Question: I have a common pattern or repeated code that I'd like to DRY up in my ActiveAdmin views. I'm using <URL>. Here's the code I'd like to DRY up:
'''
clients.in_groups_of(3).each do |clients_group|
columns do
clients_group.compact.each do |client|
column do
panel client.name do
# ...
end
end
end
end
end
'''
After reading through the documentation in the arbre gem, I started to try to create my own, custom arbre component. But I was quickly forced to realize that I have no idea how to satisfy arbre. I couldn't figure out how to pass my local variables into the block. For example:
'''
# config/initializers/active_admin.rb
module ActiveAdmin
module Views
class ClientsBreakdown < ActiveAdmin::Component
builder_method :clients_breakdown
def build(clients, attributes = {})
group_size = attributes.delete(:in_groups_of) { 3 }
clients.in_groups_of(group_size).each do |clients_group|
columns do
clients_group.compact.each do |client|
column do
panel client.name do
super(attributes) # Doesn't seem to matter where this 'super' call
# is, but I do want to be able to pass 'client'
# into the 'clients_breakdown' block here
# yield(client) # -- I've also tried adding this.
end
end
end
end
end
end
end
end
end
'''
Then, calling this in my ActiveAdmin User view might look like:
'''
clients_breakdown(Client.all, in_groups_of: 2) do |client|
ul do
li client.name
end
end
'''
Running the above code results in this error:
The exception has changed to this after moving my custom component code into the 'ActiveAdmin::Views' module.

My key issue seems to be that I can't just call 'yield(client)' where I currently have 'super(attributes)'. But that's an arbre thing so I don't know what to do there to pass the client into the calling block. Is this the right track or is there another way to DRY this up?
## UPDATE 1
I've realized that the call to 'super' can happen anywhere in the 'build' method and really has nothing to do with what is output. So even if I move the 'super(attributes)' call up... I still can't figure out what to put inside of the 'panel' block so that I can render the rest of my arbre components in there from the call to 'clients_breakdown'.
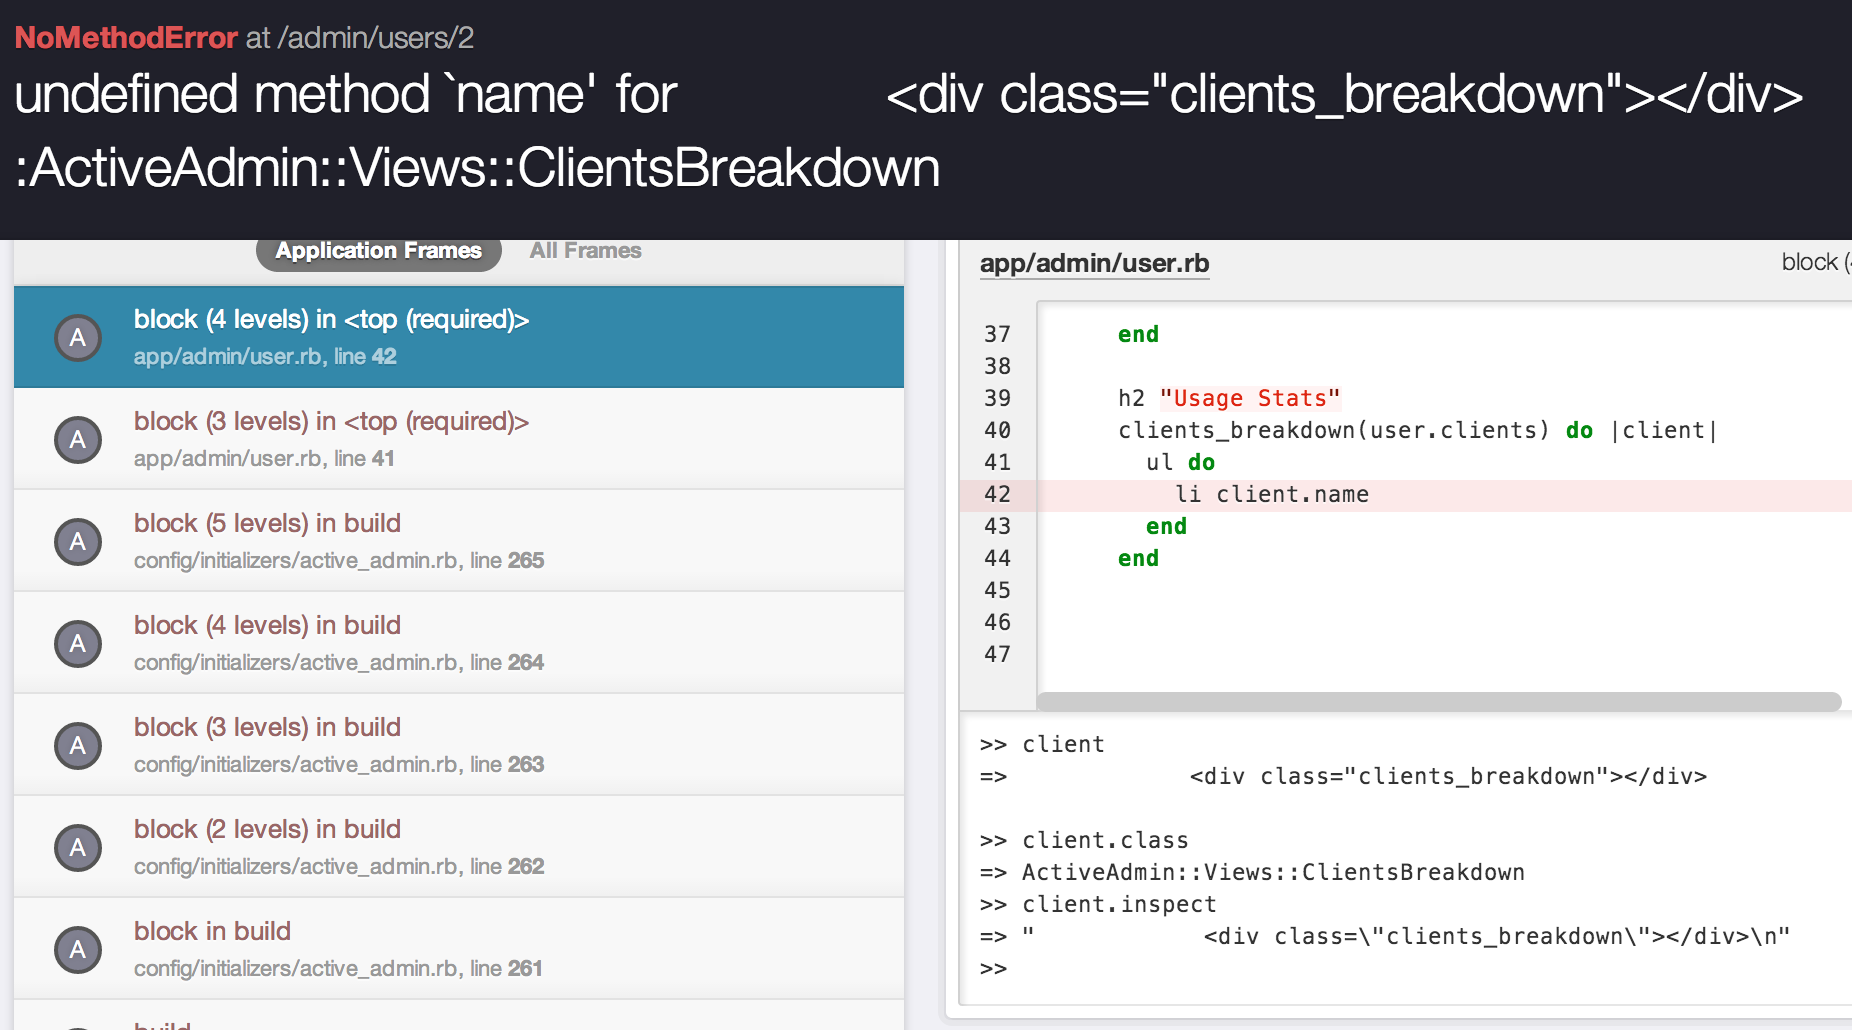
Answer: Here is one potential solution.
A few things to note are 'super(attributes)' should be called unless
the 'ClientBreakdown' Arbre component is outputting its own HTML. Arbre components
are generally used to build up HTML from scratch, not necessarily to
compose components.
'''
module ActiveAdmin
module Views
class ClientsBreakdown < ActiveAdmin::Component
builder_method :clients_breakdown
def build(clients, attributes = {})
group_size = attributes.delete(:in_groups_of) { 3 }
clients.in_groups_of(group_size).each do |clients_group|
columns do
clients_group.compact.each do |client|
column do
panel client.name do
yield client
end
end
end
end
end
end
end
end
end
'''
---
Another approach would be to define helper methods to provide the same
functionality in a module to be included in <URL>.
This is where ActiveAdmin defines its helper methods to build the various views, like <URL>.
'''
module ClientsBreakdown
def clients_breakdown(clients, attributes = {})
group_size = attributes.delete(:in_groups_of) { 3 }
clients.in_groups_of(group_size).each do |clients_group|
columns do
clients_group.compact.each do |client|
column do
panel client.name do
yield client
end
end
end
end
end
end
end
# config/initializers/active_admin.rb
ActiveAdmin::Views::Pages::Base.include ClientsBreakdown
'''